Field crop: tomato
Growth stage: 1
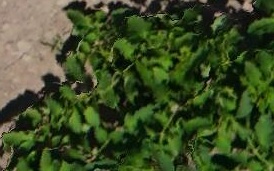
Species: tomato